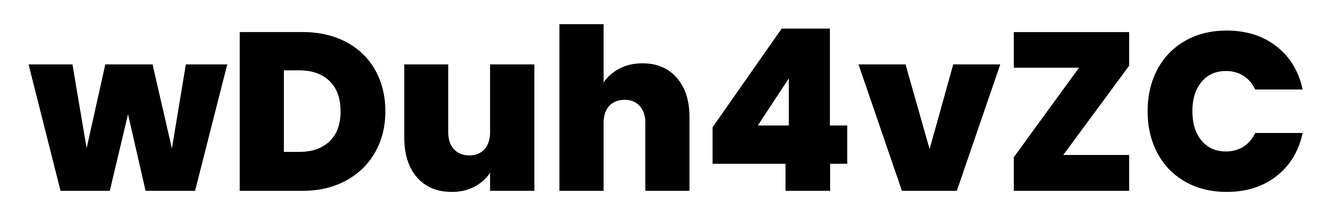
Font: Poppins-ExtraBold